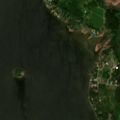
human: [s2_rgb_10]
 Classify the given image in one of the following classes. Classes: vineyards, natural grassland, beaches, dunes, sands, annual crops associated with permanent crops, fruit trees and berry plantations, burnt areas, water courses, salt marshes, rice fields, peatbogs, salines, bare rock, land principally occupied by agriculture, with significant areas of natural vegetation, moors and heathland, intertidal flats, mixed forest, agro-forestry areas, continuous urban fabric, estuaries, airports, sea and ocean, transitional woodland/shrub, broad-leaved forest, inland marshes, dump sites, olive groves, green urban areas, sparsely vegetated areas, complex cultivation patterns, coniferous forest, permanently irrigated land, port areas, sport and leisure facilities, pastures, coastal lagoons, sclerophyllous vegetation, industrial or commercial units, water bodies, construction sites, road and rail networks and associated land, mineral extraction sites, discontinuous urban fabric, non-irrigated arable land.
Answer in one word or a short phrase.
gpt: discontinuous urban fabric, mixed forest, transitional woodland/shrub, sea and ocean